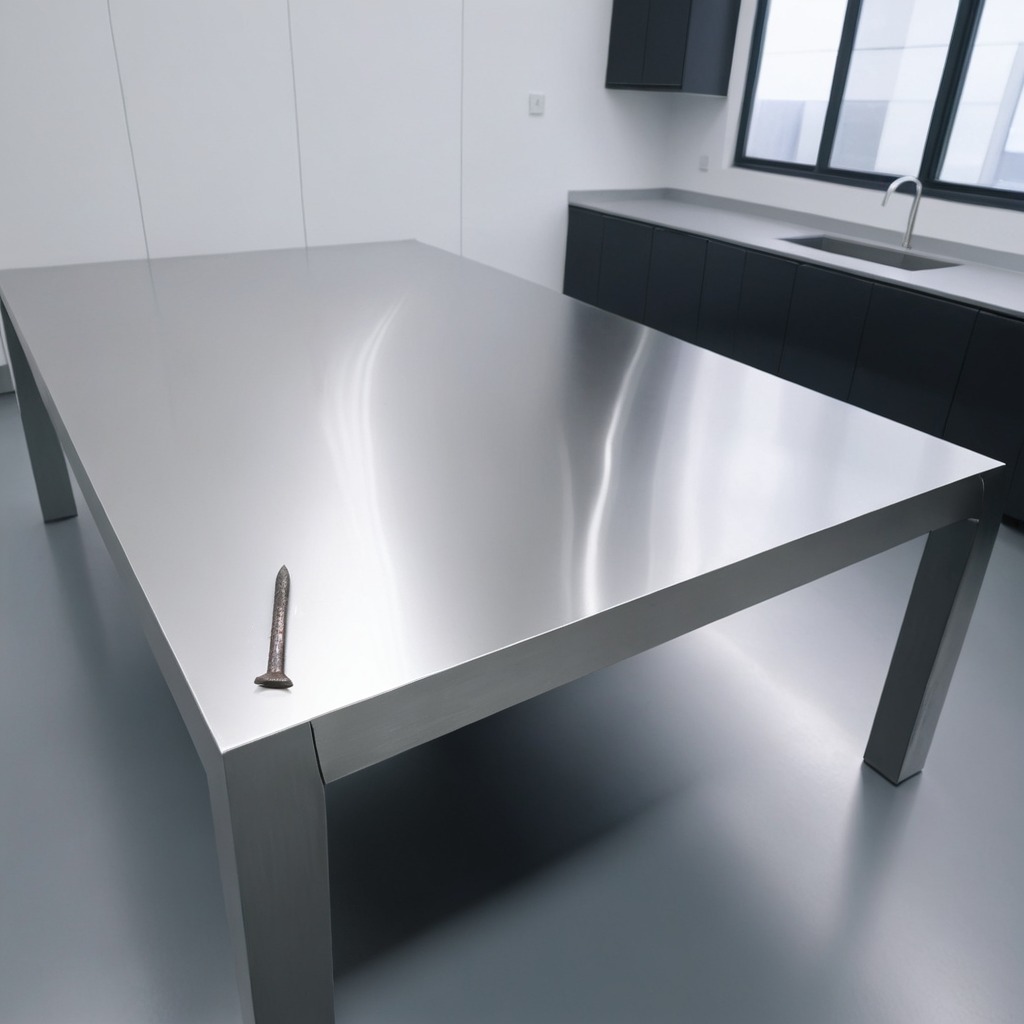
A nail is lying on a stainless steel table in a high-end prototyping lab.